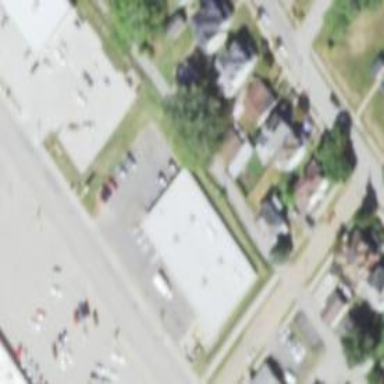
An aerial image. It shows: Variety store located in building.